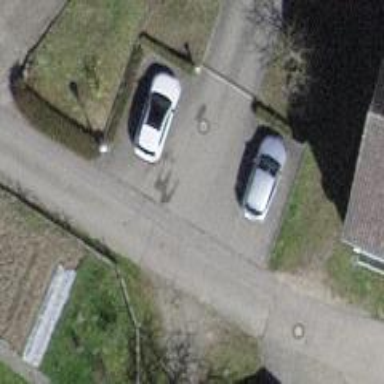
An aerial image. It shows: Smooth asphalt road in residential area.